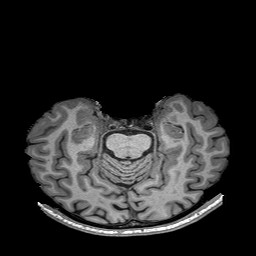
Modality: T1w
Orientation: coronal
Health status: healthy